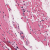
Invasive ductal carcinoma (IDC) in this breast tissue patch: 0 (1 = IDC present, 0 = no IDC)